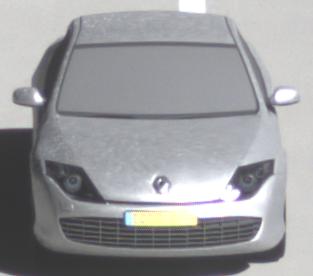
Make: Renault
Model: Laguna Coupé TCe 170
Detailed model: Laguna (III) Coupé
Model produced from: 2010/11
Model produced until: 2011/05
Doors: 2
Color: white
Road condition: wet road
Daytime: morning or afternoon
Contrast: high contrast